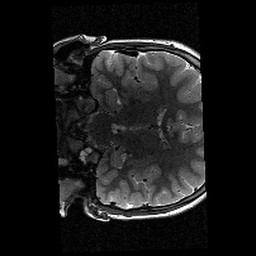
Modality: T2w
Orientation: coronal
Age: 10
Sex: female
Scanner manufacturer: siemens
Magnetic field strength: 3 T
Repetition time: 9.23 s
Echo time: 0.067 s